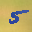
Label: 5